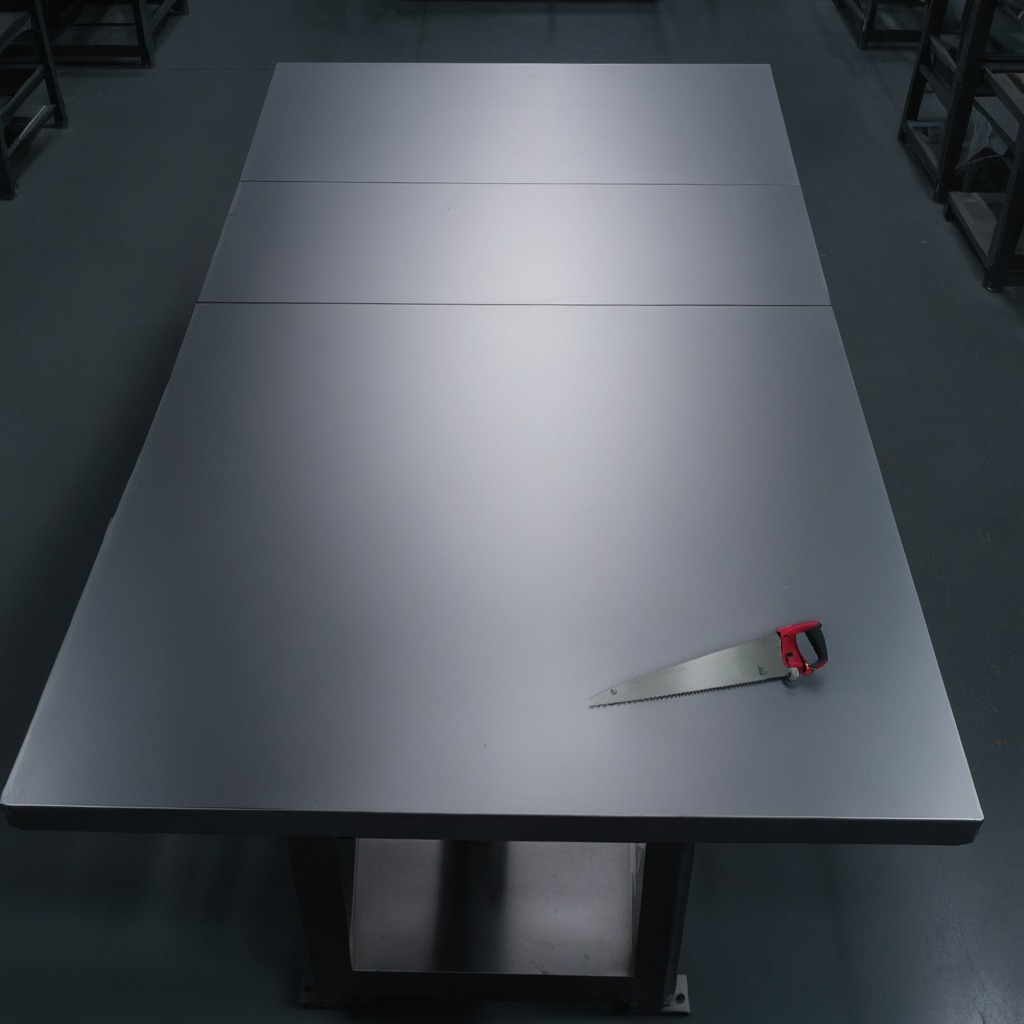
A handheld metal saw is lying on the tabletop.